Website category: sports
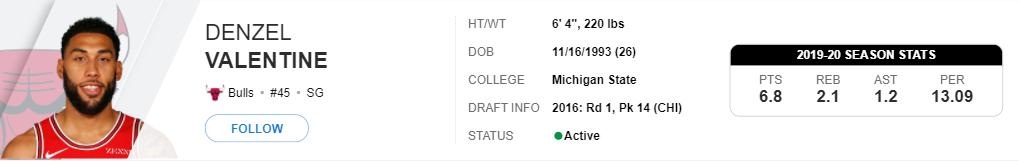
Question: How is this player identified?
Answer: Denzel Valentine

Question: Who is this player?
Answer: Denzel Valentine

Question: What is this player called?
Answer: Denzel Valentine

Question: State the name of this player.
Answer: Denzel Valentine

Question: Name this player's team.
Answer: Bulls

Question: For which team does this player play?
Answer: Bulls

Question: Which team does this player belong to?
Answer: Bulls

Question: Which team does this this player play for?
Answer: Bulls

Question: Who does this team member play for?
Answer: Bulls

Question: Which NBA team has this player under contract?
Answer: Bulls

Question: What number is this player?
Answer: #45

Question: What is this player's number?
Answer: #45

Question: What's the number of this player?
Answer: #45

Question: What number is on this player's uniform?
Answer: #45

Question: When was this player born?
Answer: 11/16/1993

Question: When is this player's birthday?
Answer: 11/16/1993

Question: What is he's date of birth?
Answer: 11/16/1993

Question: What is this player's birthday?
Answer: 11/16/1993

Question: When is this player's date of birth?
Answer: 11/16/1993

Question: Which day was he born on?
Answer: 11/16/1993

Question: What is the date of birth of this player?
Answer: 11/16/1993

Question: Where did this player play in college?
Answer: Michigan State

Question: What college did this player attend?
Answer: Michigan State

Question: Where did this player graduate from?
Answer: Michigan State

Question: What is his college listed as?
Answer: Michigan State

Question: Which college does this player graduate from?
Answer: Michigan State

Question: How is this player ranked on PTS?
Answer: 6.8

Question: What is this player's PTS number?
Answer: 6.8

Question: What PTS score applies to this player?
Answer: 6.8

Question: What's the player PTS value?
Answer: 6.8

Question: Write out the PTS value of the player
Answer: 6.8

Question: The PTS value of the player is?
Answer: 6.8

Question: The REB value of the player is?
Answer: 2.1

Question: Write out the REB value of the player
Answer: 2.1

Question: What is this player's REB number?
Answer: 2.1

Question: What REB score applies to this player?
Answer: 2.1

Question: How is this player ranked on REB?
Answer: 2.1

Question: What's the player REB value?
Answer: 2.1

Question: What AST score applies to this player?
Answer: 1.2

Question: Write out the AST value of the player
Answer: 1.2

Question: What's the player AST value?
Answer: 1.2

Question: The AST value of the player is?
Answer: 1.2

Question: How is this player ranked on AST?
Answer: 1.2

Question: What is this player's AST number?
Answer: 1.2

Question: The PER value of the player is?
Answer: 13.09

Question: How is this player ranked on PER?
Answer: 13.09

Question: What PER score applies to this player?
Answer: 13.09

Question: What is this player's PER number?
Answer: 13.09

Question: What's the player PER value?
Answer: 13.09

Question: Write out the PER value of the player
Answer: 13.09

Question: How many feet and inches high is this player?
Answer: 6' 4"

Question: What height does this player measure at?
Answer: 6' 4"

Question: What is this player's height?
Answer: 6' 4"

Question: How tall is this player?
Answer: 6' 4"

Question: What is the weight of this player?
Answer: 220 lbs

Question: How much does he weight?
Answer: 220 lbs

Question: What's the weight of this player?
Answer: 220 lbs

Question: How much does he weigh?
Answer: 220 lbs

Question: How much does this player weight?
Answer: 220 lbs